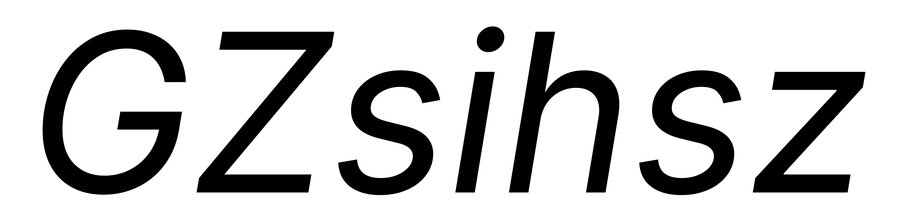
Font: Inter-Italic_Italic